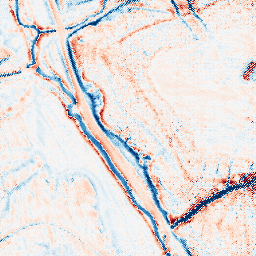
Category: edge_preserving
Decomposition family: bilateral
Decomposition parameters: d: 15
sigma_color: 50
sigma_space: 150
Upsampling method: regularized
Upsampling parameters: scale: 4
lambda_reg: 0.1
Upsampling scale: 4